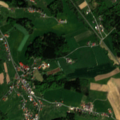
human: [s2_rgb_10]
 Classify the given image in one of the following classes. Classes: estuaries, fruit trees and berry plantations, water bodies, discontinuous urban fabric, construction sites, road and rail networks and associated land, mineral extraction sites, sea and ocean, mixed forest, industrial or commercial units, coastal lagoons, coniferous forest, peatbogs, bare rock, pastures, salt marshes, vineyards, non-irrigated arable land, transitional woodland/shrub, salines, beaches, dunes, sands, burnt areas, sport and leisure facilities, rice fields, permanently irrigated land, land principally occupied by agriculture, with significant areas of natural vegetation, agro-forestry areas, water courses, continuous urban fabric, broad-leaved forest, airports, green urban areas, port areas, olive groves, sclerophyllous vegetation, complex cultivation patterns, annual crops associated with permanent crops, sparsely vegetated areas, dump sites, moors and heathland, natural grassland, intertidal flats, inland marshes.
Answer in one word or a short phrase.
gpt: discontinuous urban fabric, pastures, complex cultivation patterns, land principally occupied by agriculture, with significant areas of natural vegetation, mixed forest